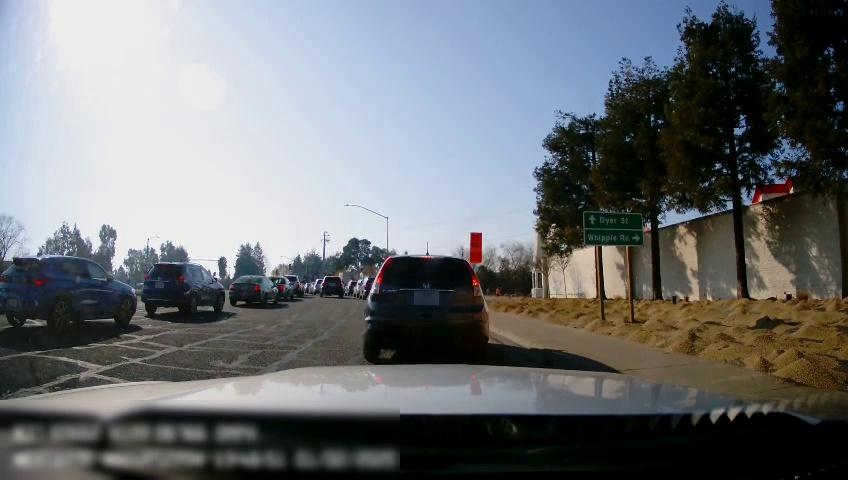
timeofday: Dusk/Dawn/Twilight
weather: Sunny
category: Drivable Space
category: Vehicles | SUV
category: Vehicles | Car
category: Vehicles | SUV
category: Vehicles | SUV
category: Vehicles | SUV
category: Vehicles | Car
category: Vehicles | SUV
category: Vehicles | SUV
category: Vehicles | SUV
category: Vehicles | SUV
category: Vehicles | SUV
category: Vehicles | Truck
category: Traffic | Signs
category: Traffic | Signs